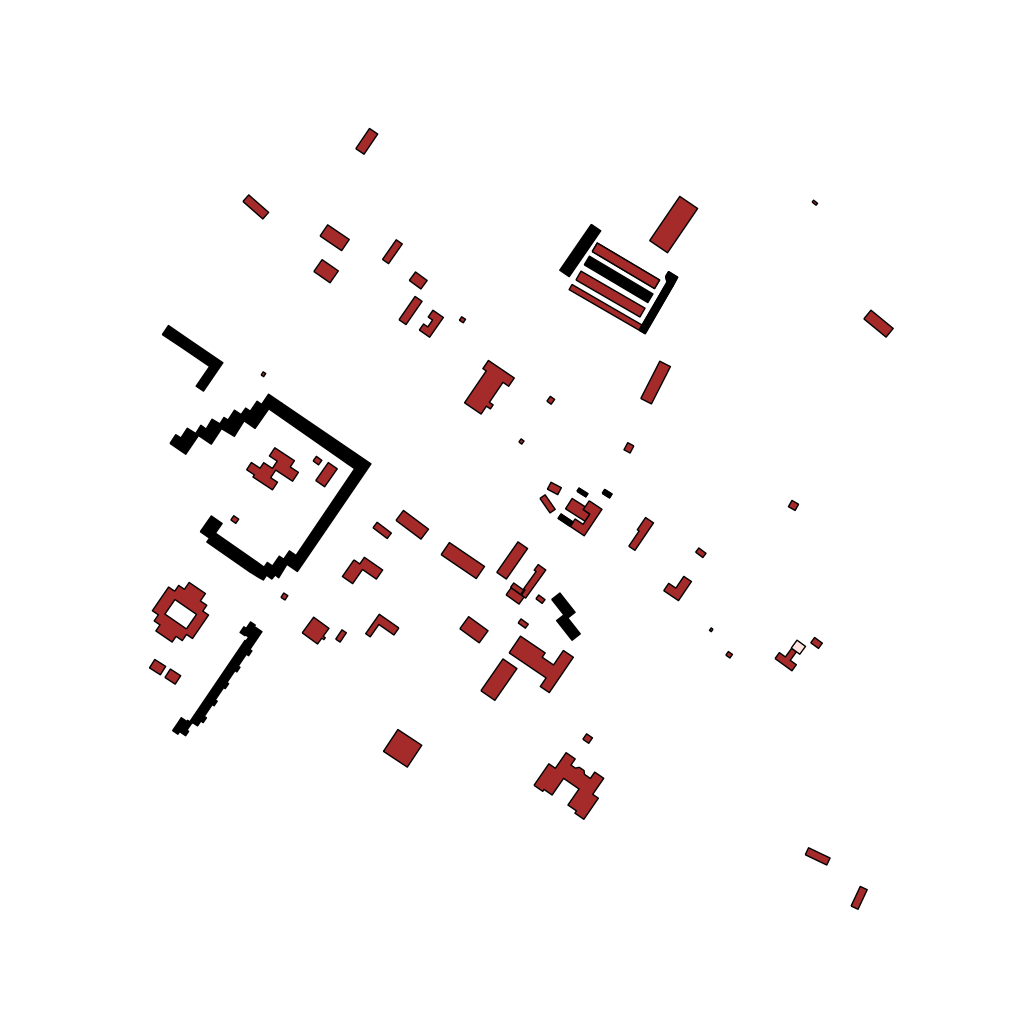
Tags: overhead vector_map, industrial, recreation, residential, special, modern, soviet, high_rise, individual_rise, low_rise, density_2, Building, Facility, Gas, 1.0 km²